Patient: sex M, age 61
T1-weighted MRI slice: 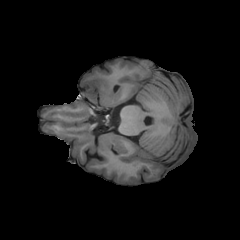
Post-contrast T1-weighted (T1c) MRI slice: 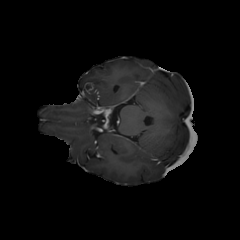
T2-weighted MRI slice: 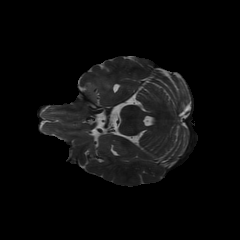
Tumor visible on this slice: yes
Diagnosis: Glioblastoma, IDH-wildtype
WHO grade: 4